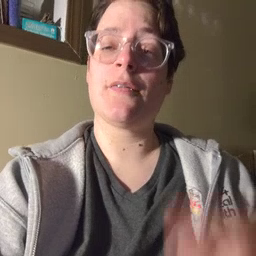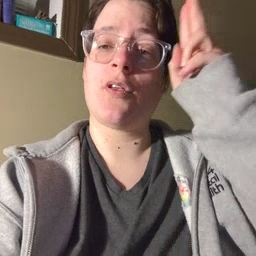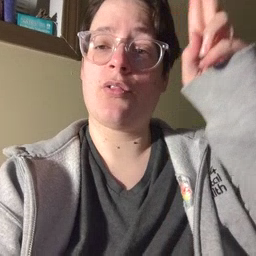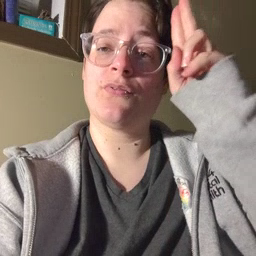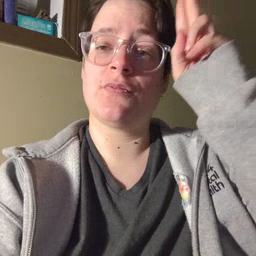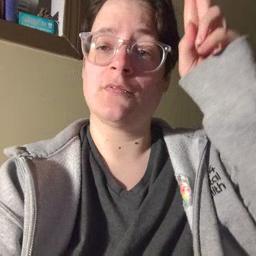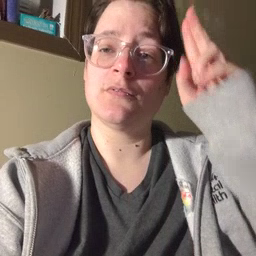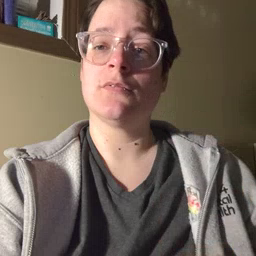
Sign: uncle